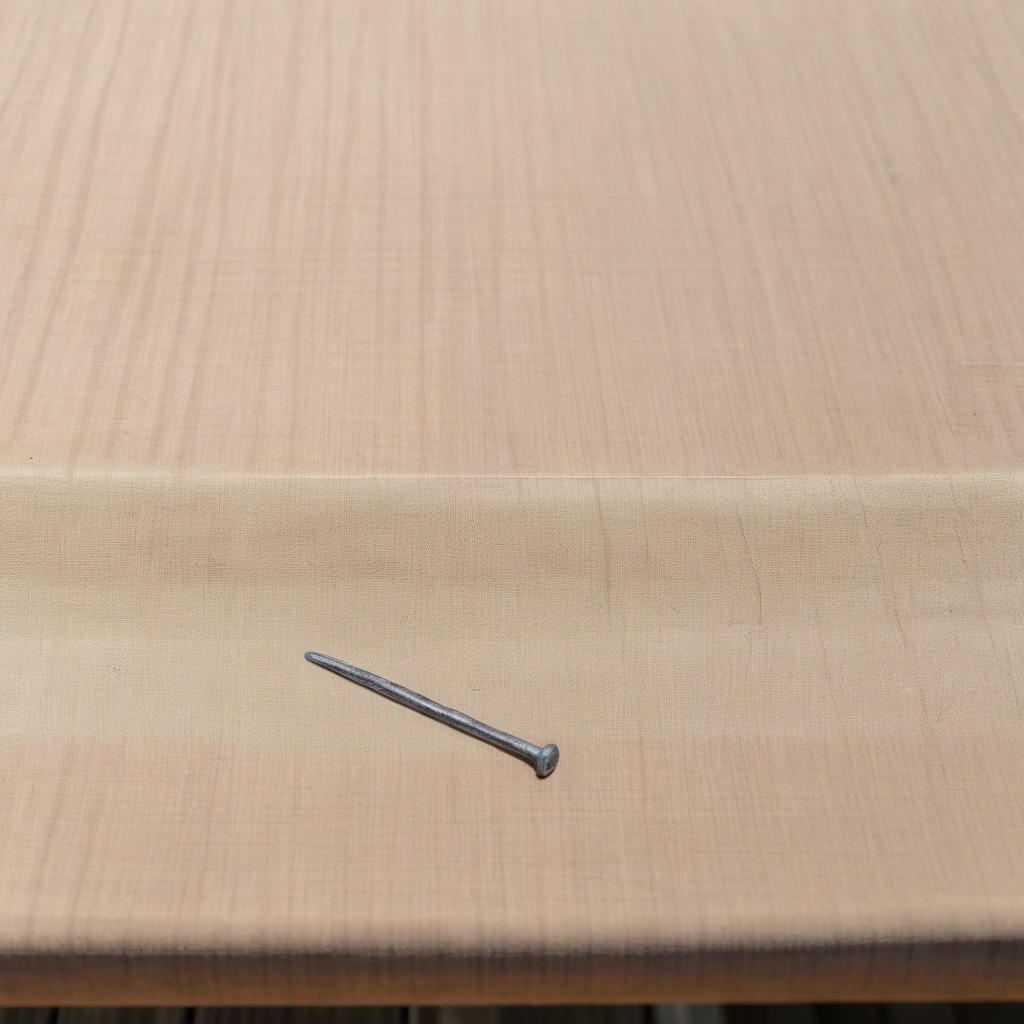
An iron nail is lying on a wooden table in an outdoor workshop during daytime bright natural light soft shadows worn but beneath the cloth.